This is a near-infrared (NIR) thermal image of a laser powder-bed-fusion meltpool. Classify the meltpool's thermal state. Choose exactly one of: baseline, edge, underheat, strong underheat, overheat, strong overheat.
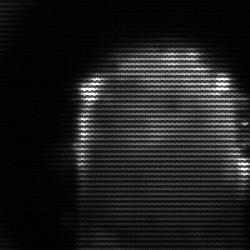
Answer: baseline